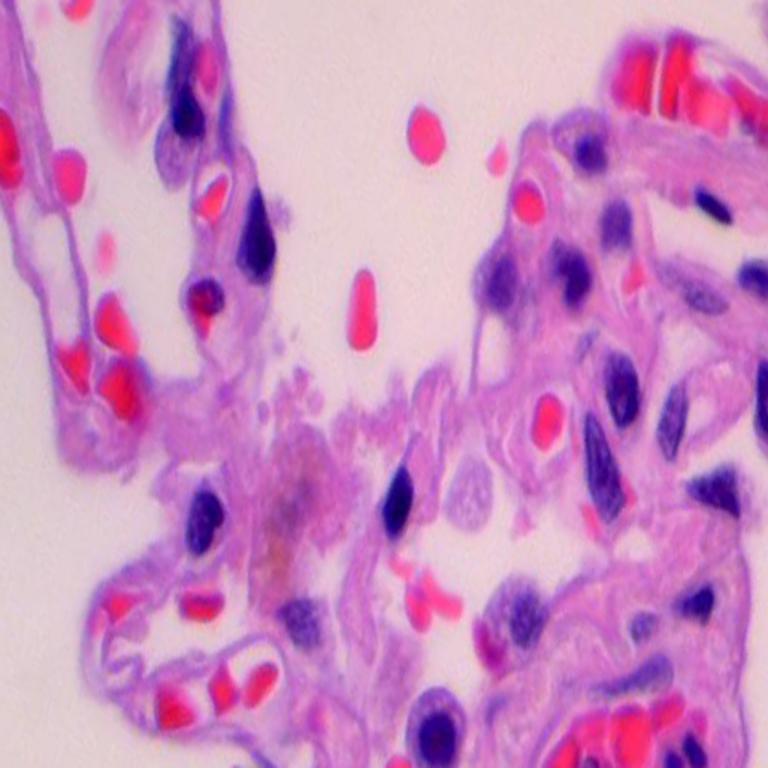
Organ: lung
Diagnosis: benign